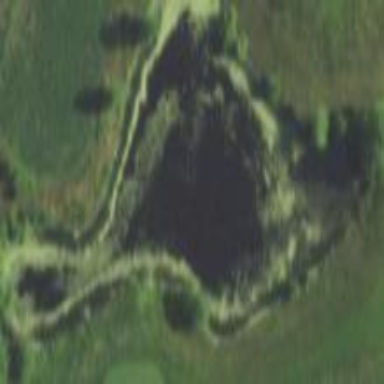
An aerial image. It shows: Water hazard in golf course. The hazard is natural water feature.